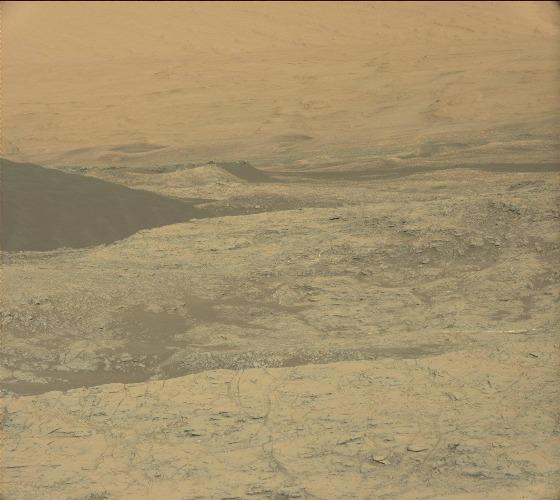
Terrain classes present: Bedrock, Gravel / Sand / Soil